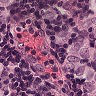
Metastatic tissue present: yes